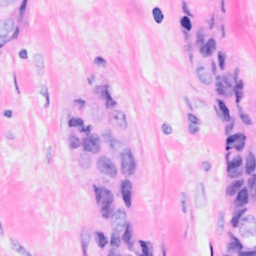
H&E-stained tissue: Breast